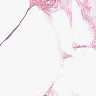
Metastatic tissue present: no